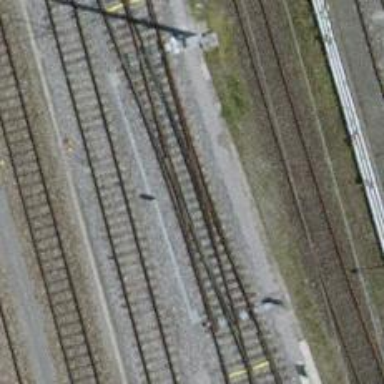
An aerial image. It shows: Railway switch.